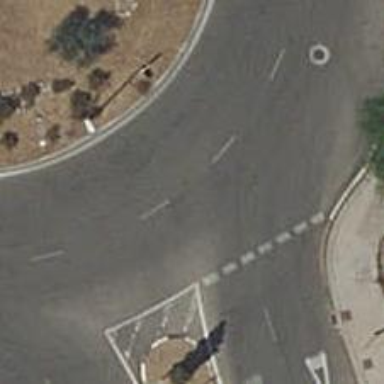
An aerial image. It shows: Tertiary road with asphalt surface leading to roundabout junction.